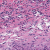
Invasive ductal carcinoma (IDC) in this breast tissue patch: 0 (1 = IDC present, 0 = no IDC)